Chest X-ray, PA view. Patient: 38 years old, sex F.
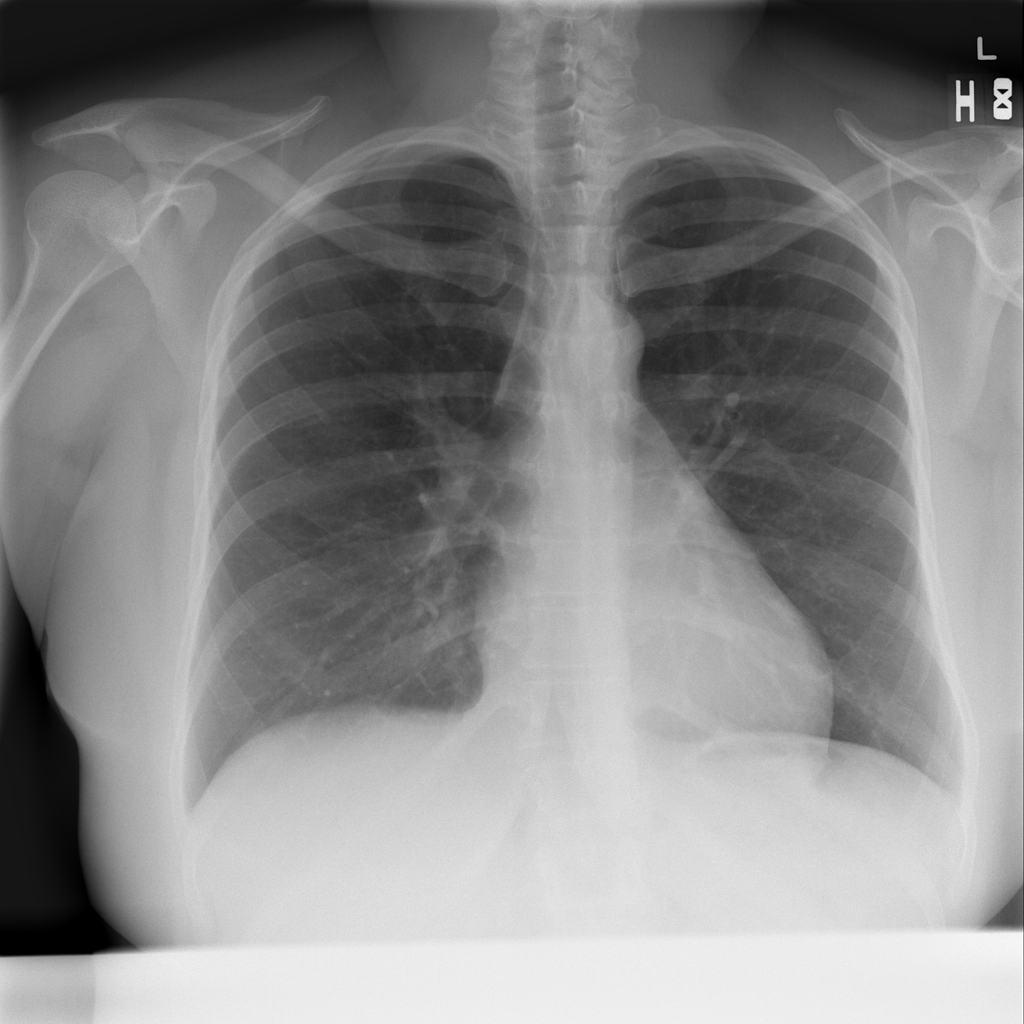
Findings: Atelectasis